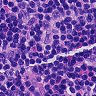
Metastatic tissue present: no